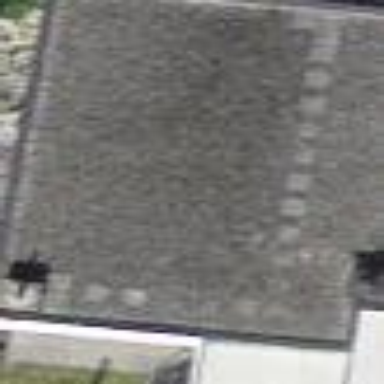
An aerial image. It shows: Flat roof terrace building.